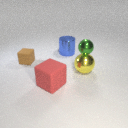
large red rubber cube to the right of small brown rubber cube